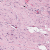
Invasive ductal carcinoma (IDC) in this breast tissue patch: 0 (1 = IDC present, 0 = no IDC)